Field crop: tomato
Growth stage: 1
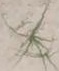
Species: cyperus